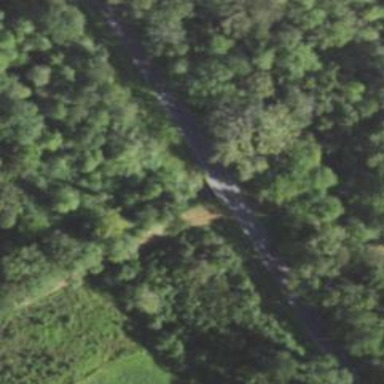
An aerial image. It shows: Culvert tunnel.